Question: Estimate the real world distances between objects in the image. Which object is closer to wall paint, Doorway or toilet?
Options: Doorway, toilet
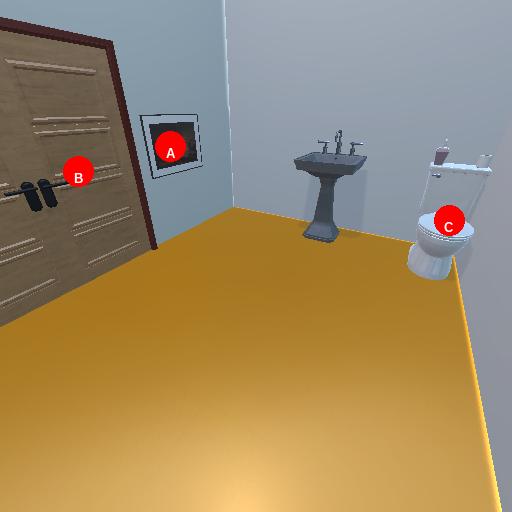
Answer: Doorway